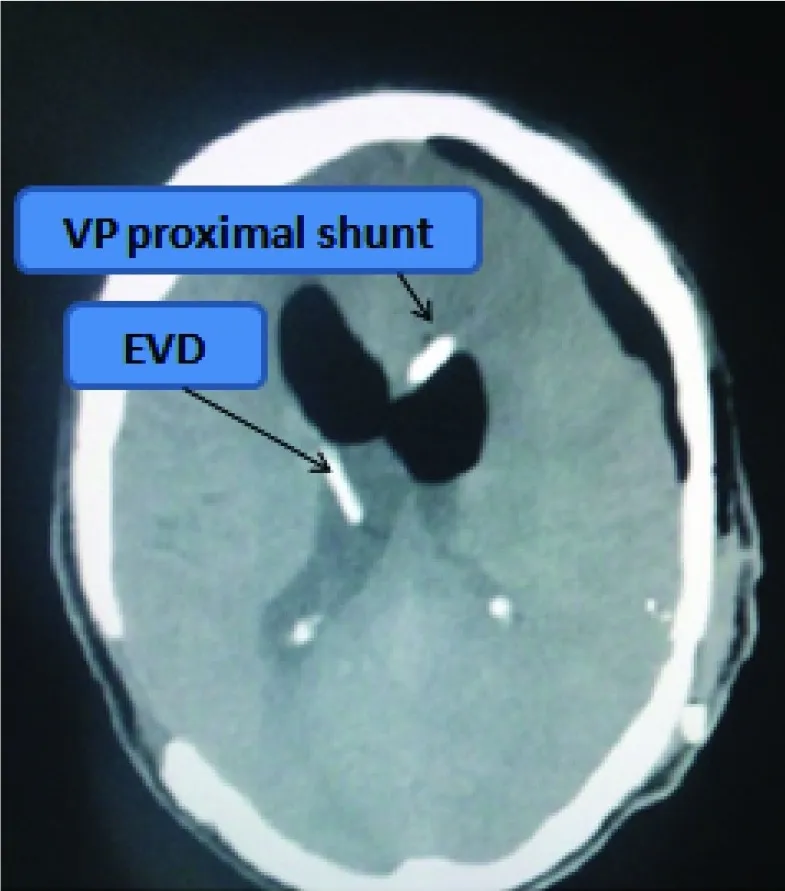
CT image showing location of EVD and VP Shunt proximal end.
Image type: radiology (ct)